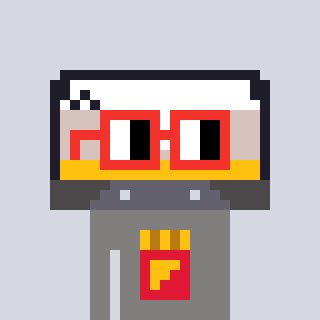
a pixel art character with square red glasses, a cassette tape-shaped head and a bluegrey-colored body on a cool background